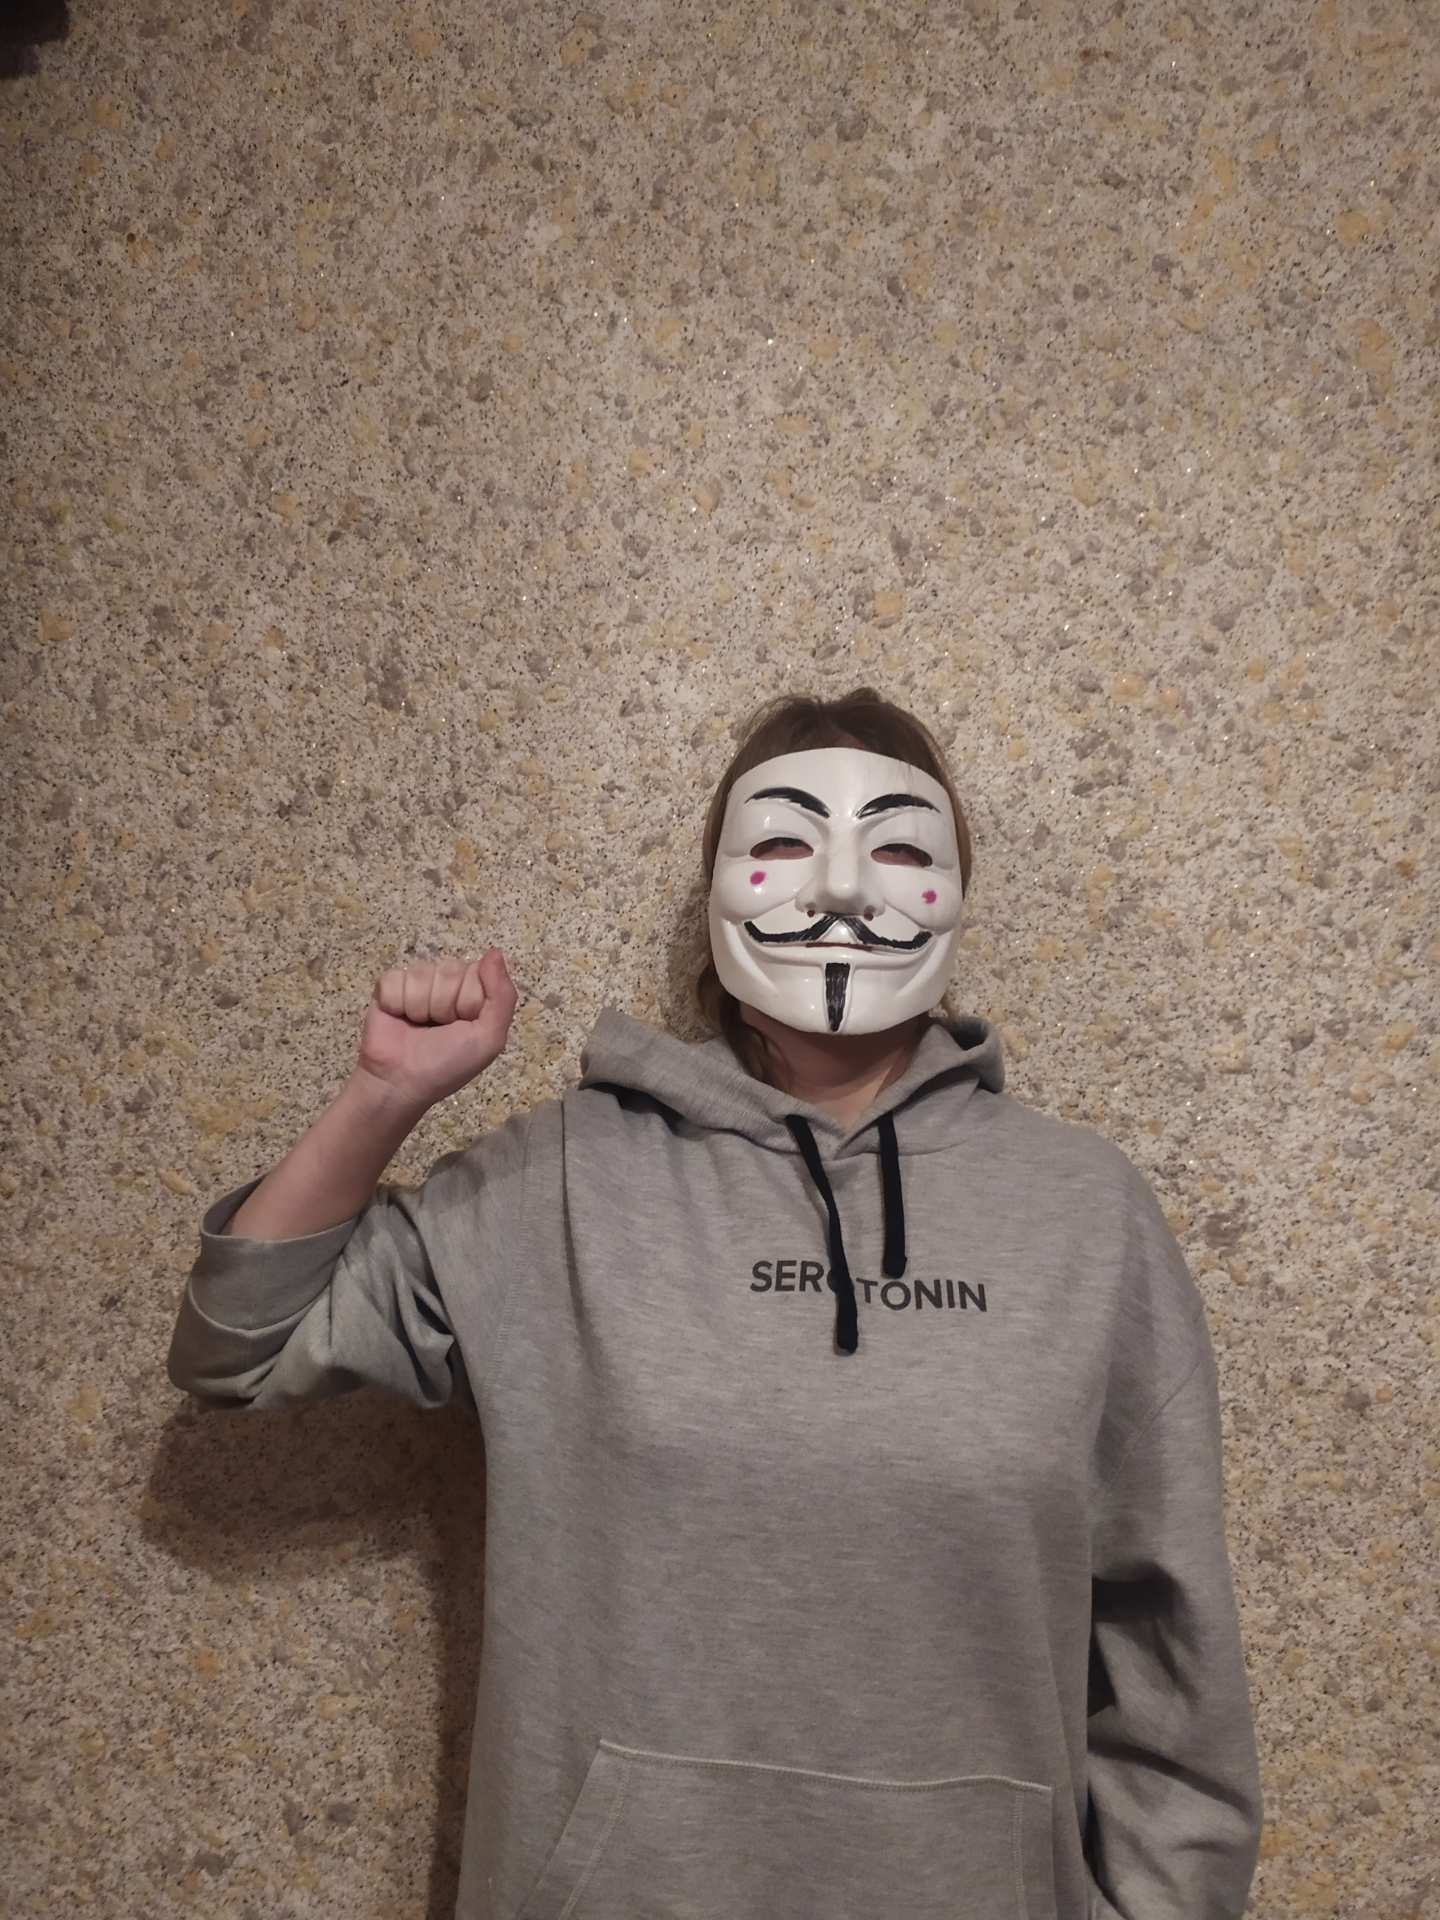
Label: clear